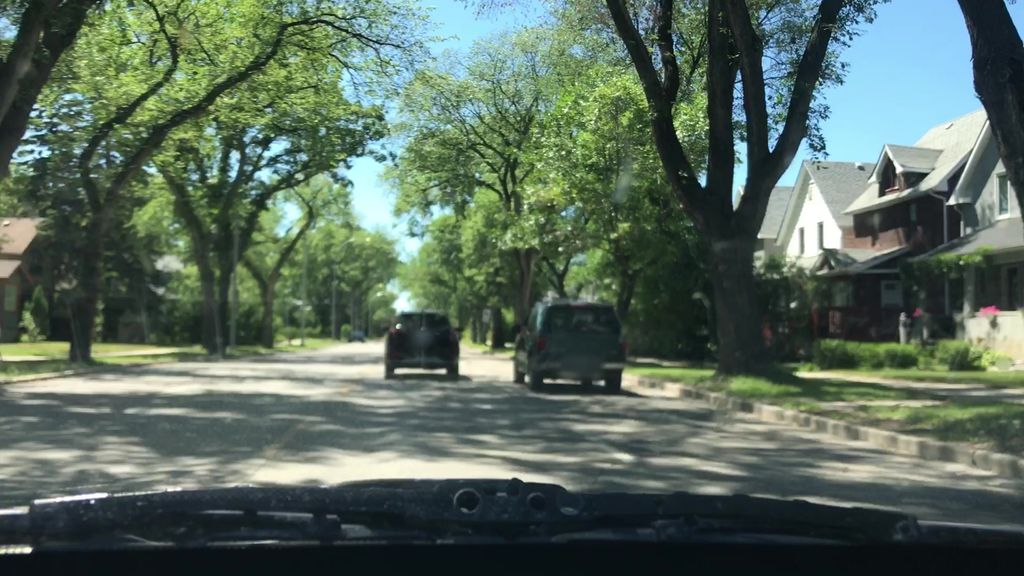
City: winnipeg